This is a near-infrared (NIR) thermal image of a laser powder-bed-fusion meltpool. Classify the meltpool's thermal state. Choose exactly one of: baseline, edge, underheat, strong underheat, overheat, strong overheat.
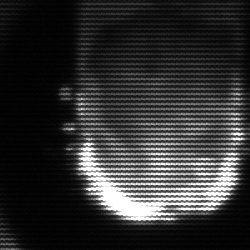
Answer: baseline